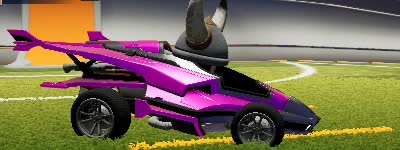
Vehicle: aftershock